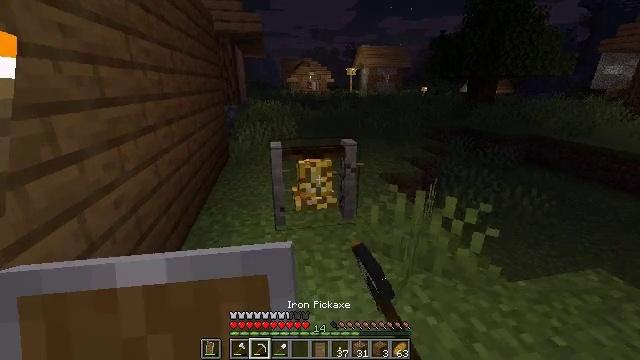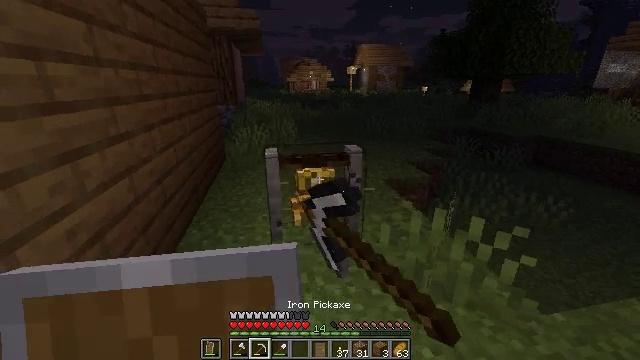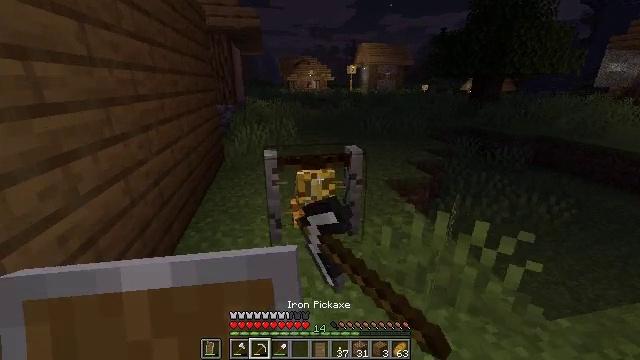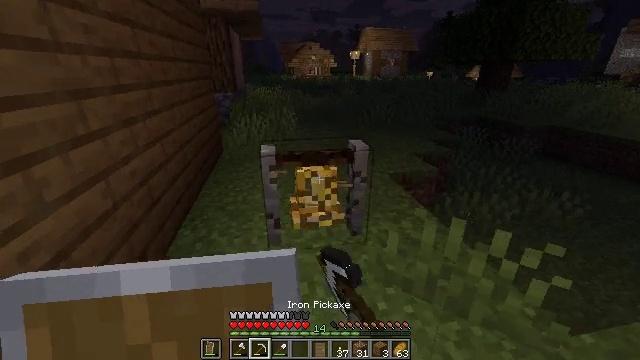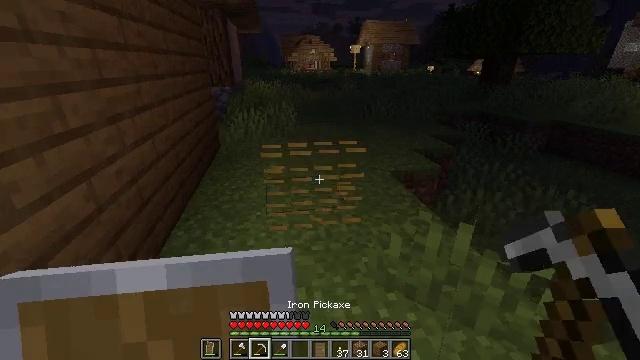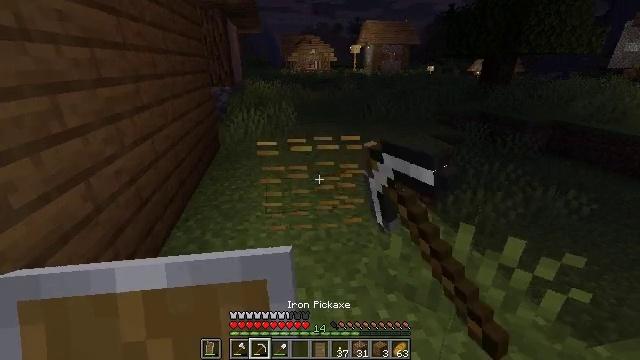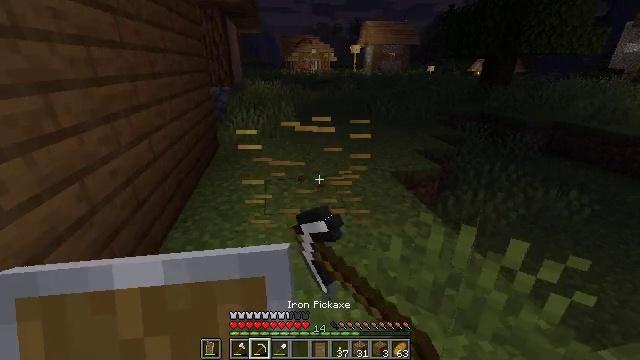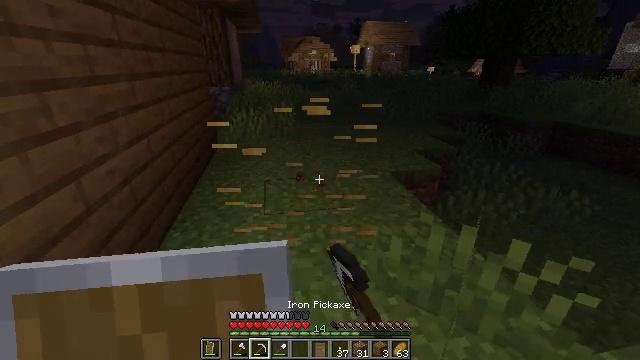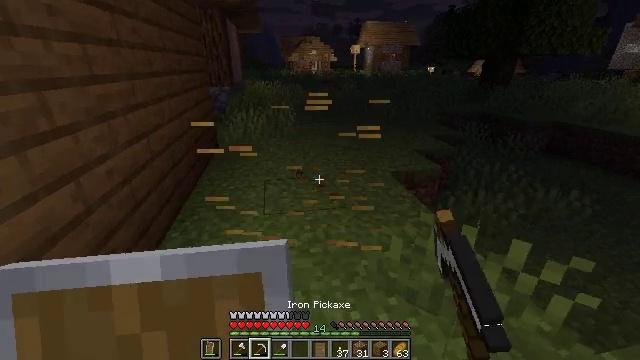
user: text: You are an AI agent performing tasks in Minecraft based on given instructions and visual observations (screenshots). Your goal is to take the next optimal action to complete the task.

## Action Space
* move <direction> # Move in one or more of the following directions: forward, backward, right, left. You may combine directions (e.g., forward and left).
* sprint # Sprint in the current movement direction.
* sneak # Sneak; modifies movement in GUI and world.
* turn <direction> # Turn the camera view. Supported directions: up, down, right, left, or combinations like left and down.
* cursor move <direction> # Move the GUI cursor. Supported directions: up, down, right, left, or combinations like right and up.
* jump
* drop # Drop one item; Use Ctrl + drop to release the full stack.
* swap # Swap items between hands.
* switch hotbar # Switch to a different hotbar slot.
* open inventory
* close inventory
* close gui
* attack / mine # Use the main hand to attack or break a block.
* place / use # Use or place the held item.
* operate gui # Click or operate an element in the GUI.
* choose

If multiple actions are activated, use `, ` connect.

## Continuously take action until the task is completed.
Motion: motion action
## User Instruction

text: Break the bell in the village.
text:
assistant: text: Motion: move forward, attack / mine
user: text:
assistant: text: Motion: move forward, attack / mine
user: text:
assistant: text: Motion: turn down, attack / mine
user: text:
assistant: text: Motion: turn down, attack / mine
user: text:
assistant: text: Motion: attack / mine
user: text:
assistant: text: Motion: attack / mine
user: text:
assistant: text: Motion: attack / mine
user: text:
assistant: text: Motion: attack / mine
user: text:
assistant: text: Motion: attack / mine